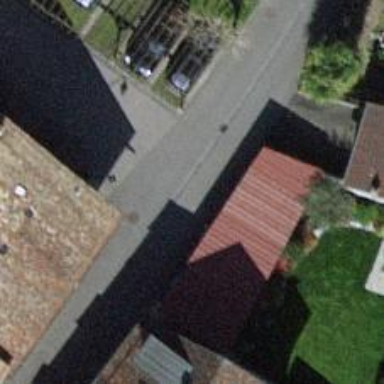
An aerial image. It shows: Living street.